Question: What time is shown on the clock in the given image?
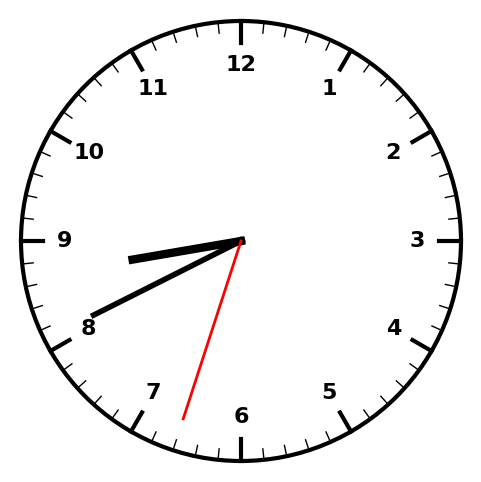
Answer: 08:40:33